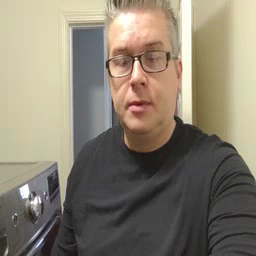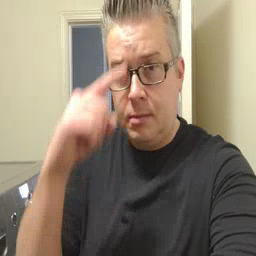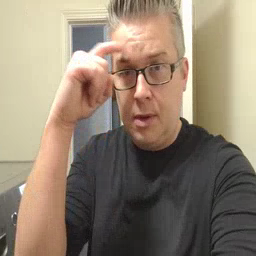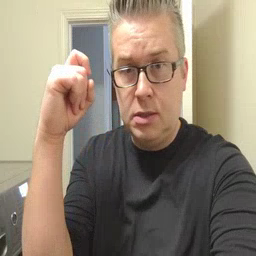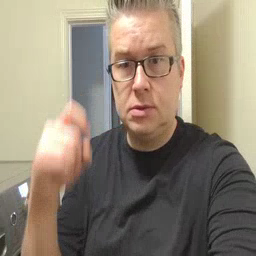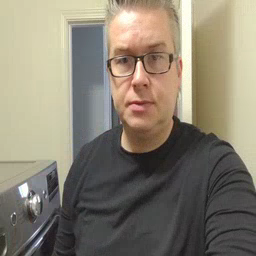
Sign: because